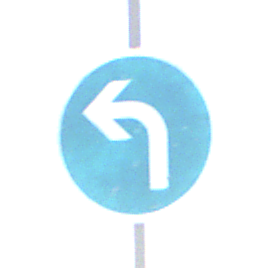
Verkehrszeichen: VorgeschriebeneFahrtrichtungLinks
Umgebung: Outdoor, Nature
Tageszeit: SunriseSunset
Wetter: PartlyCloudy
Licht: Natural
Jahreszeit: NotSpecified
Kontrast: HighContrast